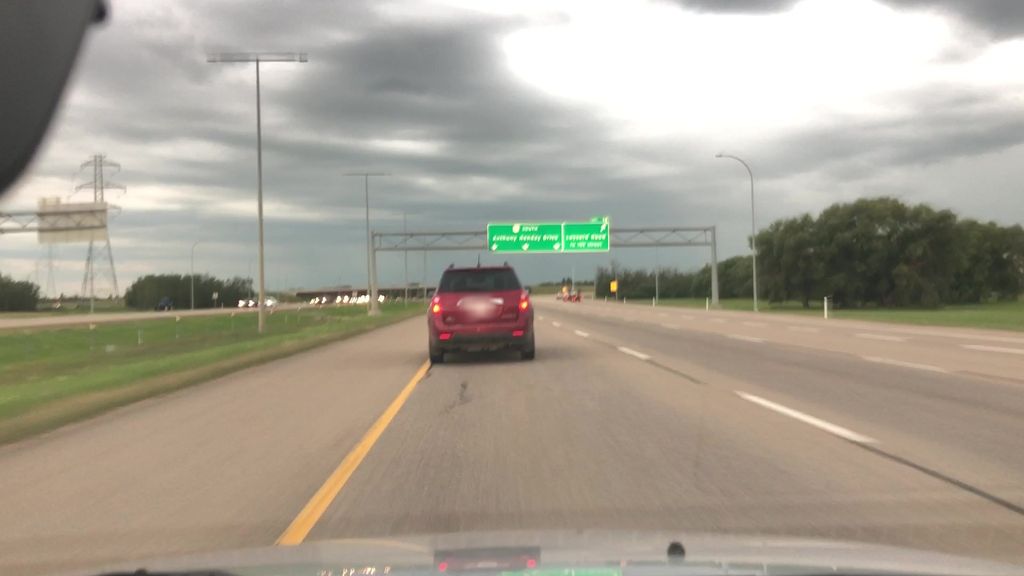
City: edmonton